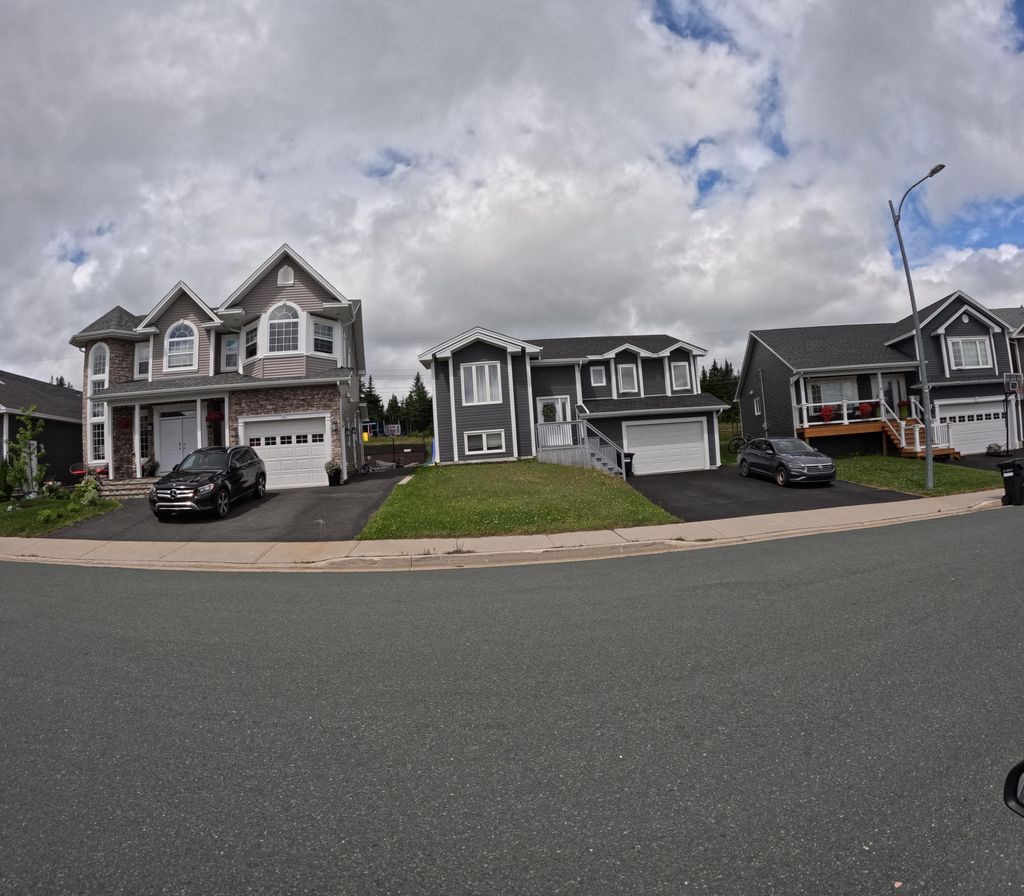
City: st_johns